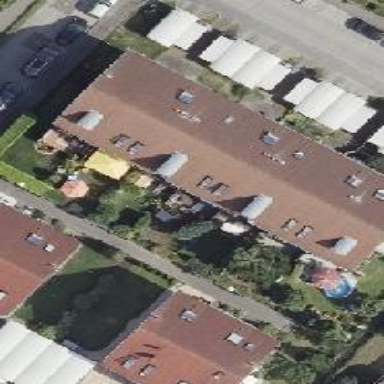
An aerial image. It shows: Terrace building with gabled roof.